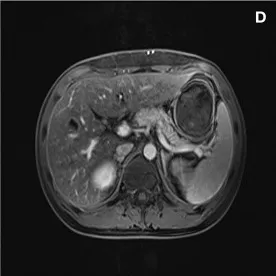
Magnetic resonance imaging characteristics and liver biopsy histopathology. (D) The radiology images showed that the mass shrank significantly.
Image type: radiology (mri)